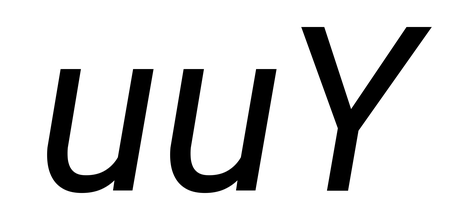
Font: Roboto-Italic_Italic